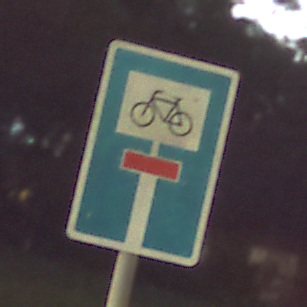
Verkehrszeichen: SackgasseRadverkehrDurchlaessig
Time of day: Night
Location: Outdoor (Suburban)
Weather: Clear
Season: NotSpecified
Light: Artificial